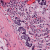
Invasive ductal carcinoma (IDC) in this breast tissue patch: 1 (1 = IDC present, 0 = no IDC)